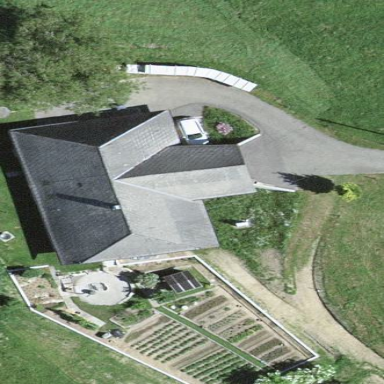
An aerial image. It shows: Farm building.